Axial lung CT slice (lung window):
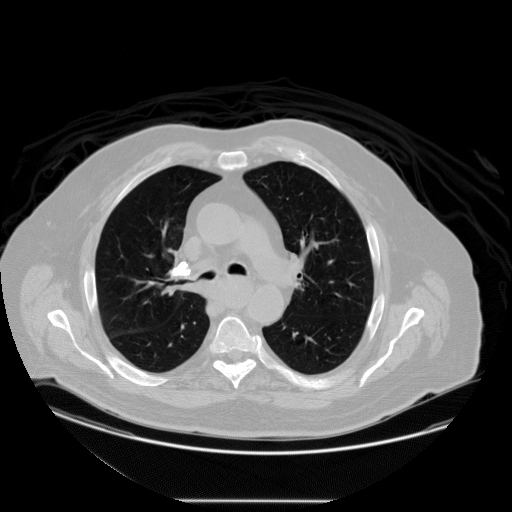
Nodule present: yes
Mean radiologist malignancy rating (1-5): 2.5